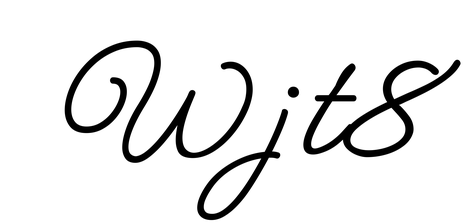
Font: MeowScript-Regular